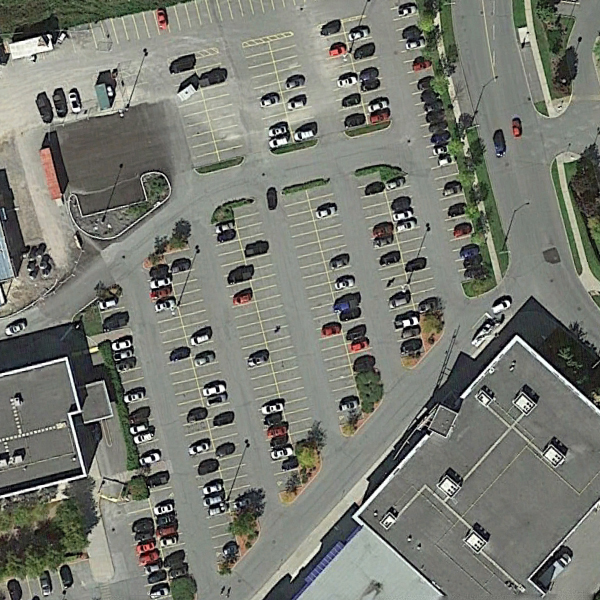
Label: Parking